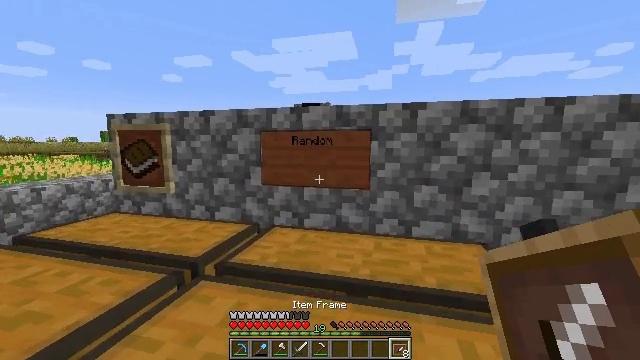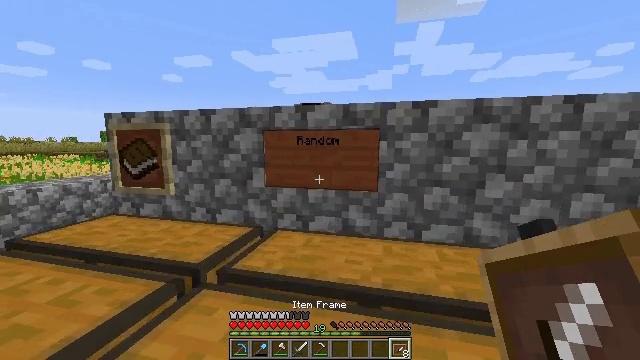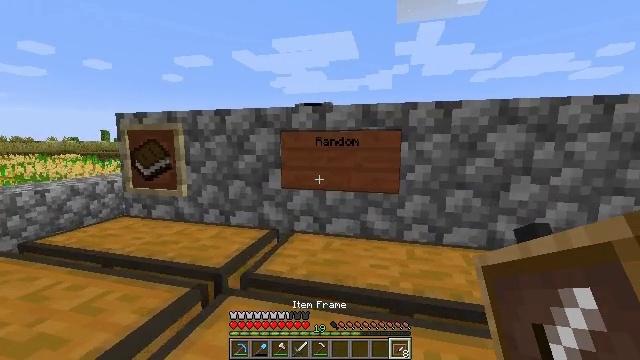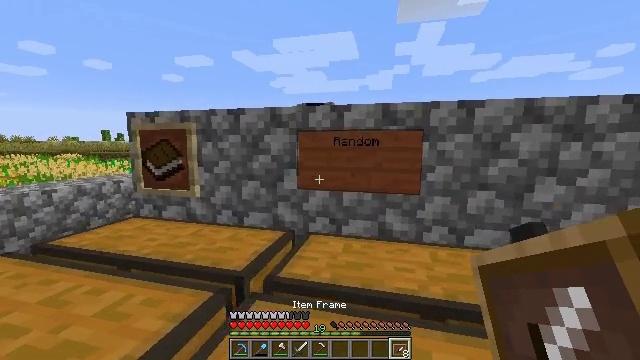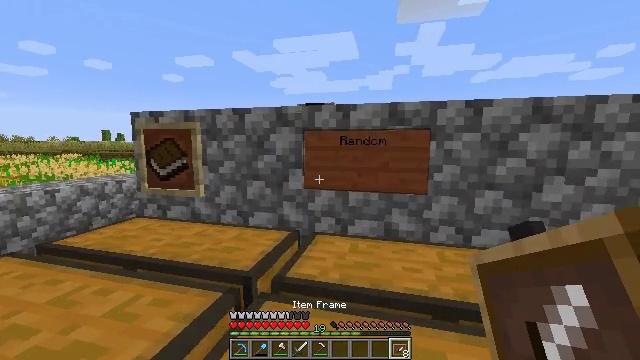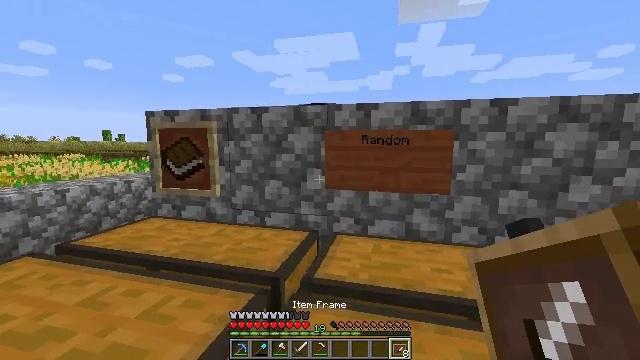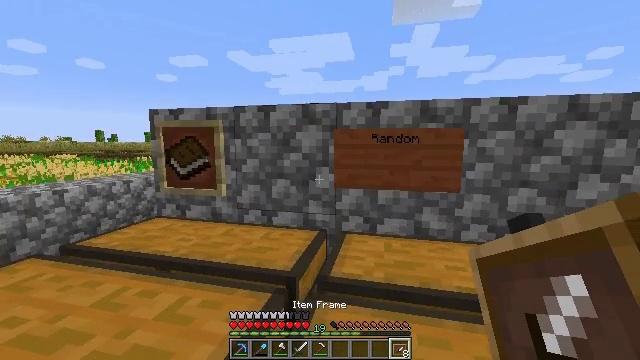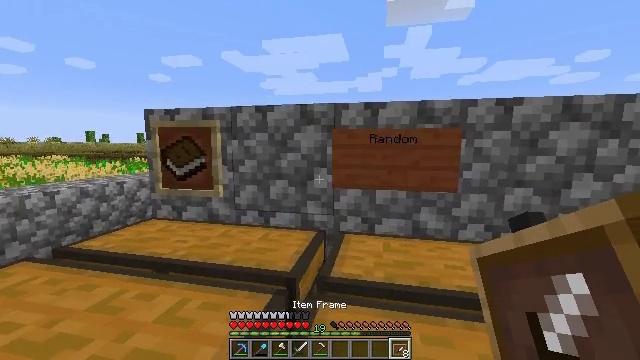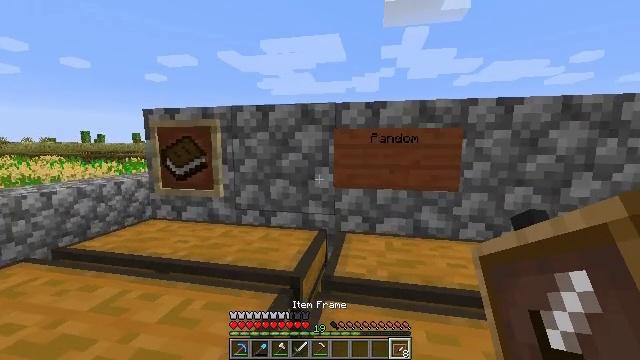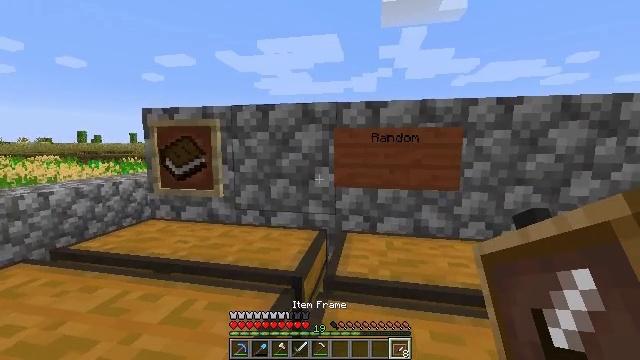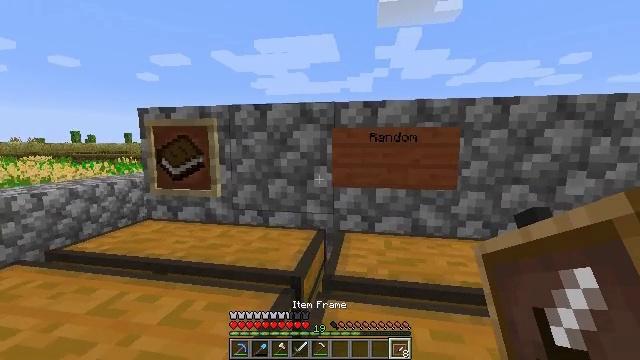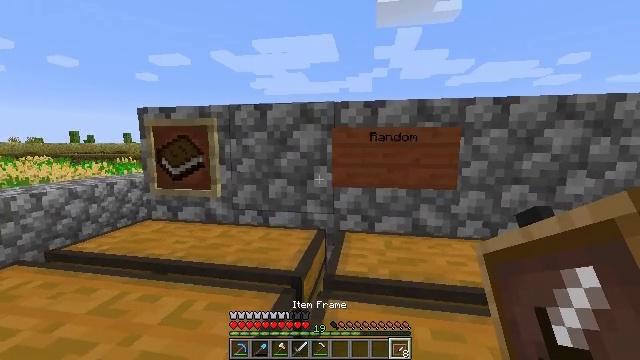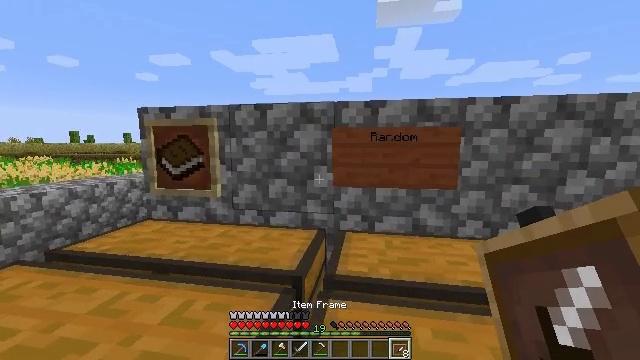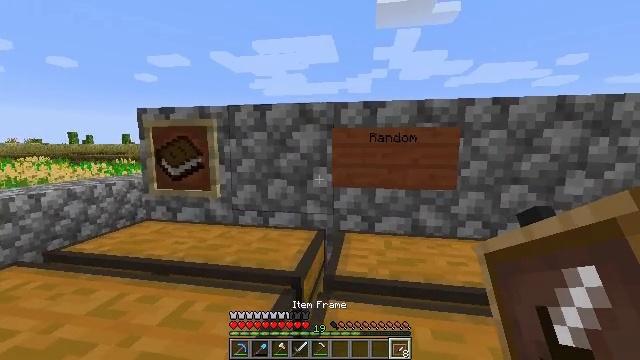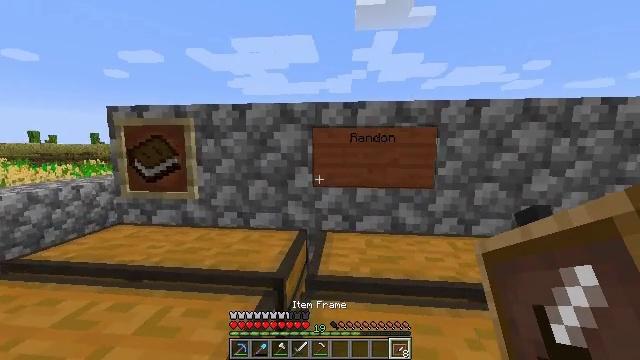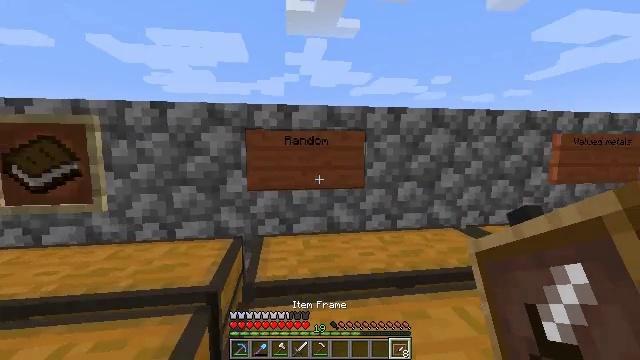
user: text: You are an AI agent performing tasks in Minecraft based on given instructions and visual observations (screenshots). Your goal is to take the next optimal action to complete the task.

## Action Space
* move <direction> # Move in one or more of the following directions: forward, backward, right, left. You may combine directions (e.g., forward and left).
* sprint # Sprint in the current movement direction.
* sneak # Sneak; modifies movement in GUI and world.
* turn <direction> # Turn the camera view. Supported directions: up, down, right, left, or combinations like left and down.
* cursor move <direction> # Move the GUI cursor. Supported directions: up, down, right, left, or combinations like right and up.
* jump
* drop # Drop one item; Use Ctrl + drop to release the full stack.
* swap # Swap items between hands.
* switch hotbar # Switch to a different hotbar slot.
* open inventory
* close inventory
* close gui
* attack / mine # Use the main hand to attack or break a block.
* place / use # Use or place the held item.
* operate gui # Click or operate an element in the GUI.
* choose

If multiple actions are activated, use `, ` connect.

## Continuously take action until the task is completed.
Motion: motion action
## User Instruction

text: Take down the acacia wall sign.
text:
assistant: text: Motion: move forward and move left
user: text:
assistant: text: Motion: move forward and move left
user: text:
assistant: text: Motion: move forward and move left
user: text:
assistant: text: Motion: move left
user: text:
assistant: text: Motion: no_op
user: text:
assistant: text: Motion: turn right
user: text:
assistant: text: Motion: turn right
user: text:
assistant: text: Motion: no_op
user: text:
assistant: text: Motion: no_op
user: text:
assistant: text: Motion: no_op
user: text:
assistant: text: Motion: no_op
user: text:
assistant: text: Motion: no_op
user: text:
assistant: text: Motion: no_op
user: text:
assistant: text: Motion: turn right
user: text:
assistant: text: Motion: turn right
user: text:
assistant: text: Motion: move right, turn right
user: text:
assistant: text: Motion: move right, turn right
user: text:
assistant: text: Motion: move right, turn right
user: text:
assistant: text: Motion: move right, turn right
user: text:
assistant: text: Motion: move right, turn right
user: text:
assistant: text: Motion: move right
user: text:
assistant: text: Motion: move right
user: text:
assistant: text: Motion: move right
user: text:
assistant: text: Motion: move right
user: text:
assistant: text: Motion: move right
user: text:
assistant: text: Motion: move right, turn right
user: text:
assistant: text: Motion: move forward and move right, turn right
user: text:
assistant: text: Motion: move forward and move right, turn right
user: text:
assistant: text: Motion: move forward and move right, turn right
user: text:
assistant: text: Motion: move forward and move right, turn right and down